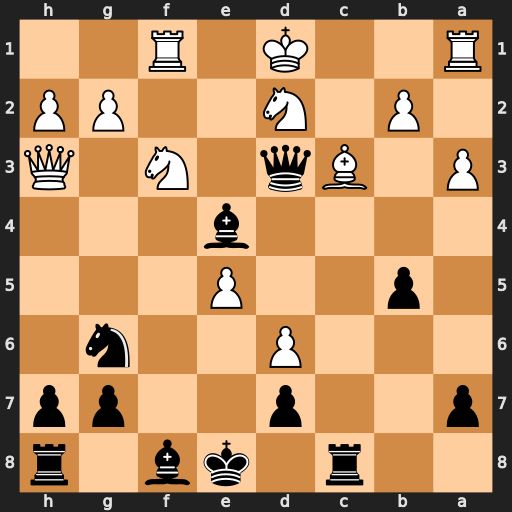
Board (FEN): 2r1kb1r/p2p2pp/3P2n1/1p2P3/4b3/P1Bq1N1Q/1P1N2PP/R2K1R2
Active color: b
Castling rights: k
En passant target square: -
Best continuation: Nf4 Qg4 Qe2+